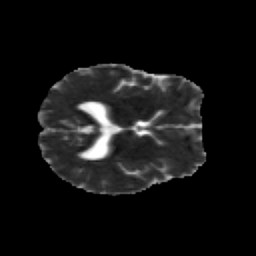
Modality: MD
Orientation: axial
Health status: healthy
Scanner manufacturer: siemens
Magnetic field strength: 3 T
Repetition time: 12 s
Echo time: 0.092 s